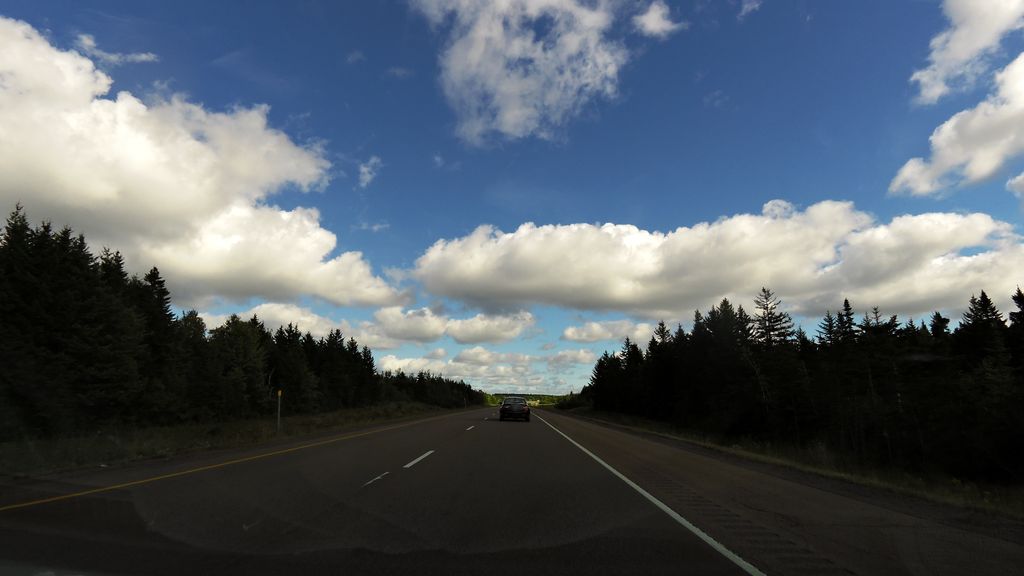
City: charlottetown